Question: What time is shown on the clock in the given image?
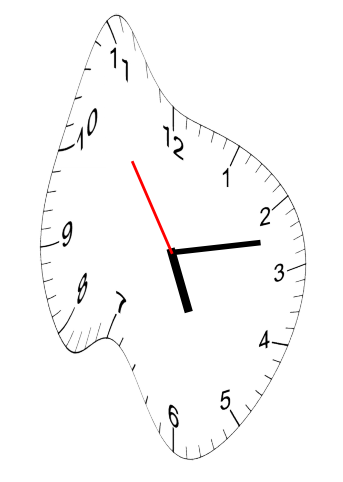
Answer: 05:12:54